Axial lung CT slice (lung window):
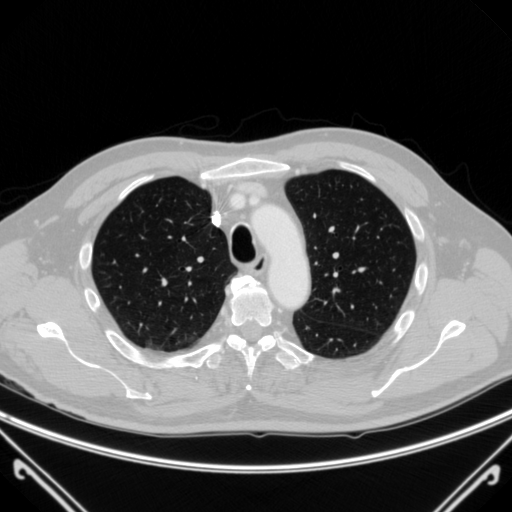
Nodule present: no